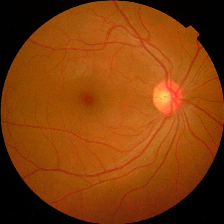
Diabetic retinopathy grade: No DR